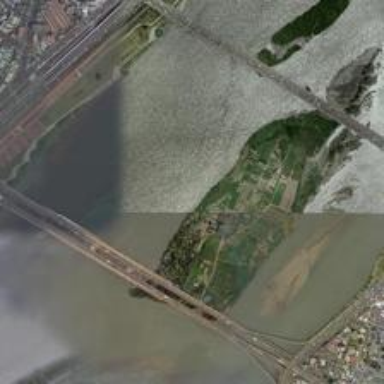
The two bridges stood on top of the river, and both banks of the river had dense houses, and there was an island in the middle of the river .